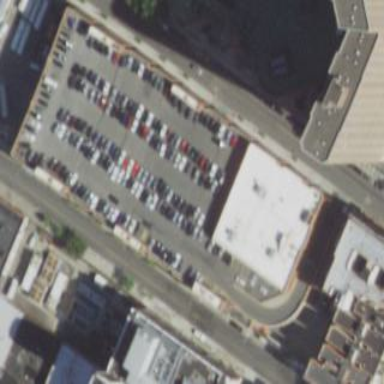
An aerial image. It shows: Parking building.